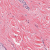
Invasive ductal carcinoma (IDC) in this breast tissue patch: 0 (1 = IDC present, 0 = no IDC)